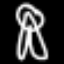
Label: pants